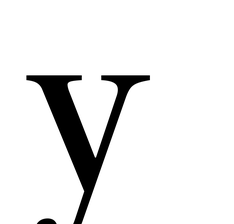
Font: LibreCaslonText_Regular